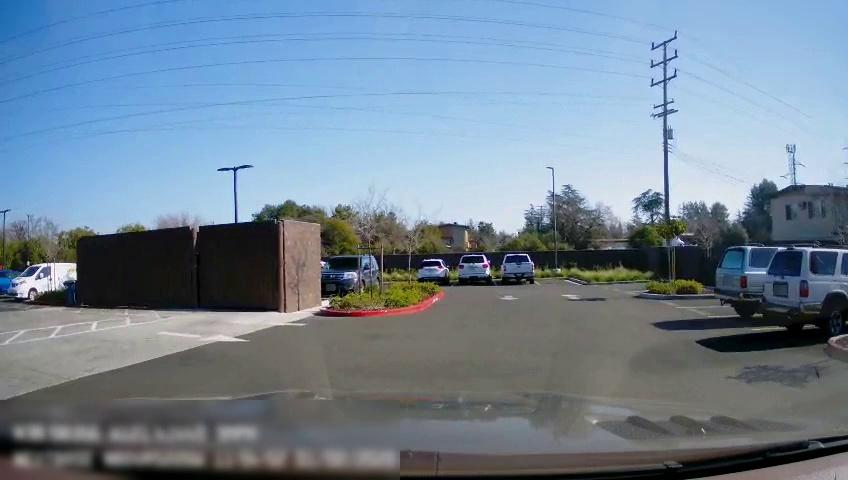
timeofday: Day
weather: Sunny
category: Drivable Space
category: Vehicles | Van
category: Vehicles | Car
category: Vehicles | SUV
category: Vehicles | Car
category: Vehicles | SUV
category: Vehicles | Truck
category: Vehicles | SUV
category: Vehicles | SUV